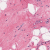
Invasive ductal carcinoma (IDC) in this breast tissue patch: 0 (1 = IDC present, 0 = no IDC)